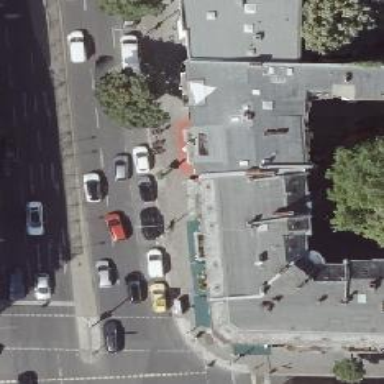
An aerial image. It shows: Restaurant.